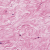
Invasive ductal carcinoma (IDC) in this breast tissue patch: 0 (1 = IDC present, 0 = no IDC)